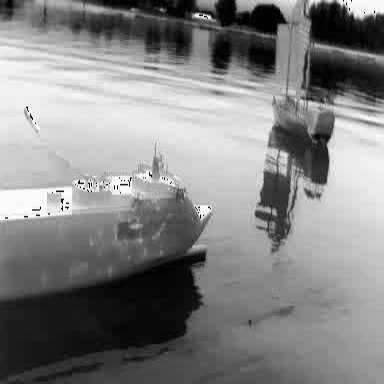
There are two objects shown in the infrared image, including a container_ship, and a sailboat.